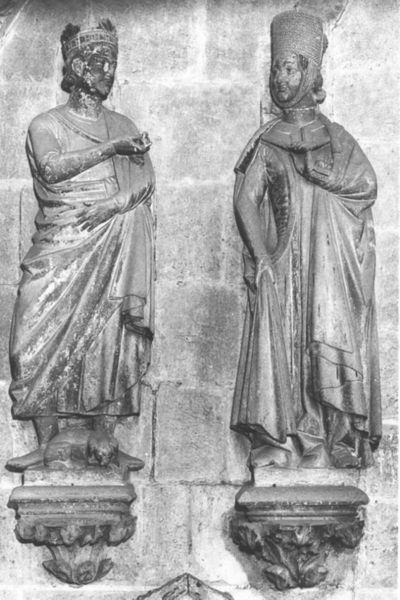
Titel: Kreuzgang, Nordflügel, Königspaar: Ferdinand III. und Beatrix von Hohenstaufen
Standort: Burgos, Kathedrale, Kreuzgang (EU - E)
Schlagwörter: hand, mann, umhang, weiß, finger, frau, geste, grau, hut, kleid, blick, hund, tuch, falten, sockel, stein, kirche, gewand, mantel, gewänder, paar, krone, skulptur, relief, füße, zwei, mauer, figuren, church, crown, hands, hat, king, könig, men, people, religious, robes, white, women, arm, black, collar, conversation, dark, dress, face, female, figures, gray, grey, nose, old, robe, skirt, wall, woman, ornamente, gown, two, faltenwurf, plastik, foto, katze, schwarzweiß, gestik, herrscher, quader, statuen, african, gods, man, rock, stone, mittelalter, romanik, building, ear, head, feet, important, stand, blickkontakt, könige, königin, konsole, decoration, brow, chin, mouth, dog, hats, saint, couple, photo, sculpture, statue, drape, royal, ancient, arms, neck, toga, cathedral, brick, bricks, statues, medieval, fingers, figure, zugeneigt, gesture, pedestal, standing, photograph, königspaar, egyptian, base, broken, sculptures, clergy, queen, platform, ruler, husband, wife, communication, pillars, headdress, crowns, brows, royals, carved, pedestals, preist, ruines, king and queen, bow-legged, corbel, medival art, middle ages sculpture, fönigin